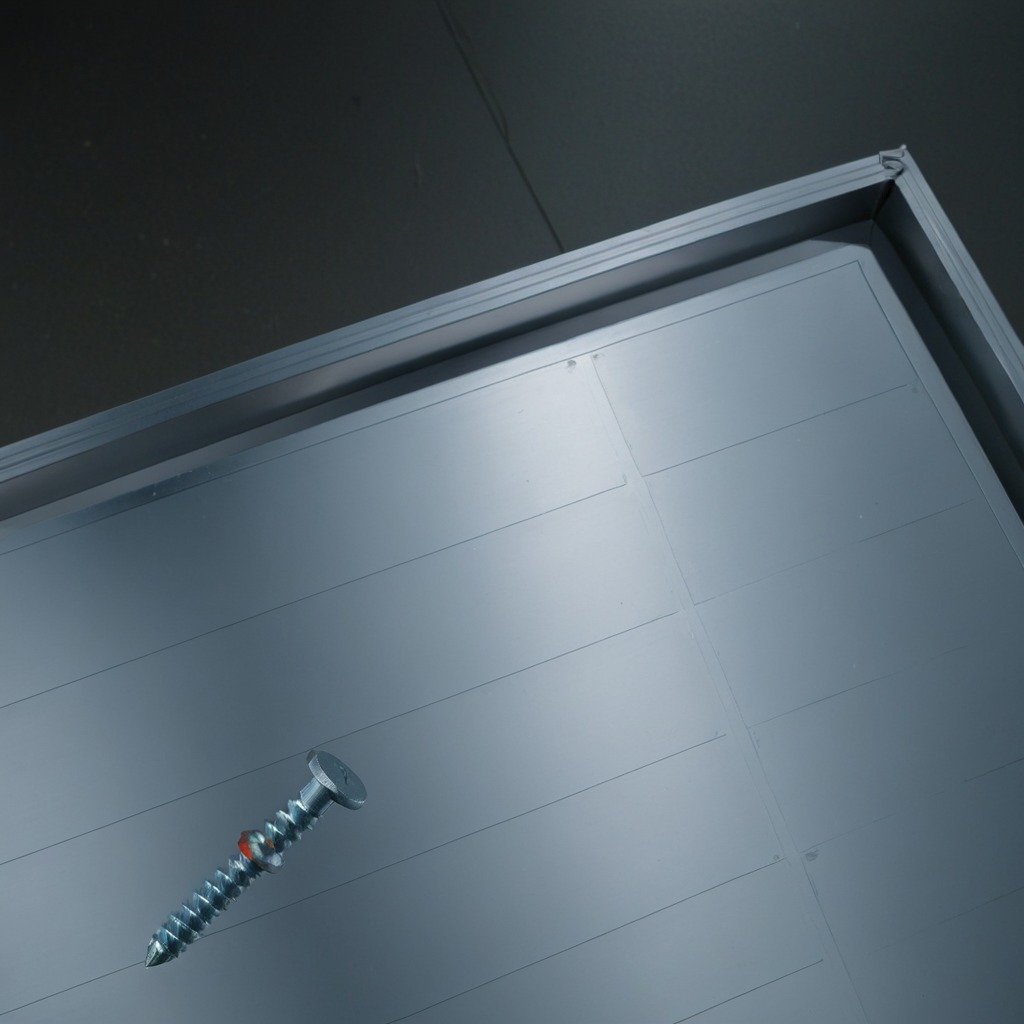
A metal screw is lying on the toolbox surface in an airplane hangar workshop 8K.